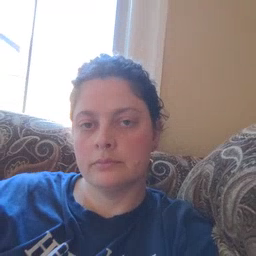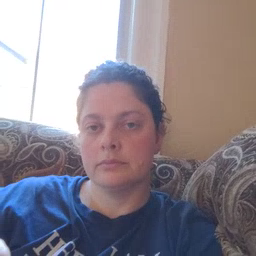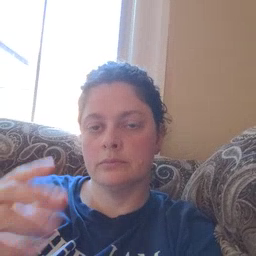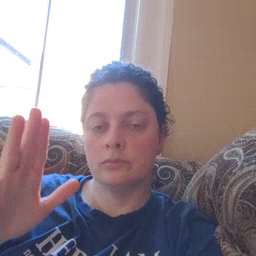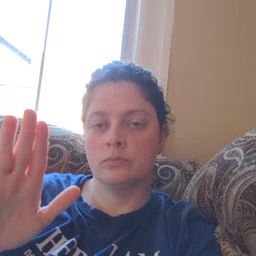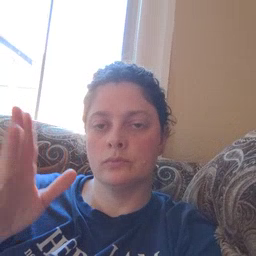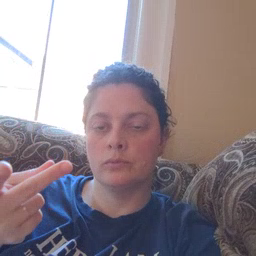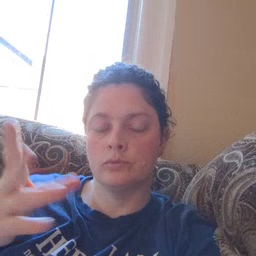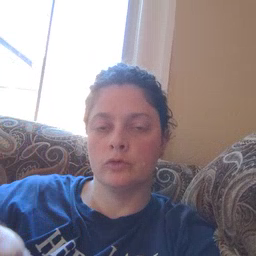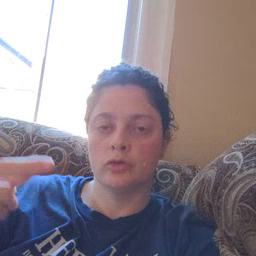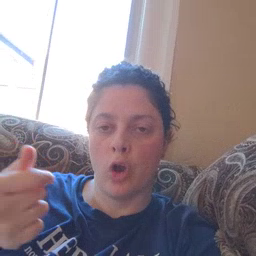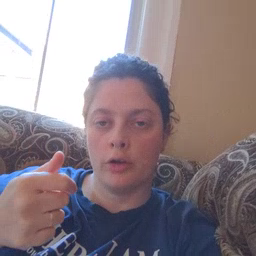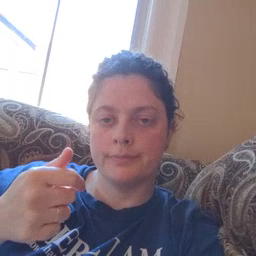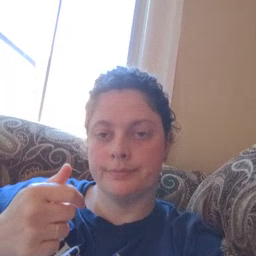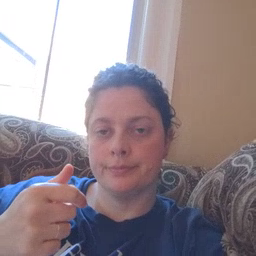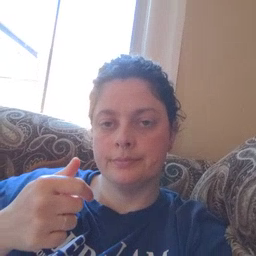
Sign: dog